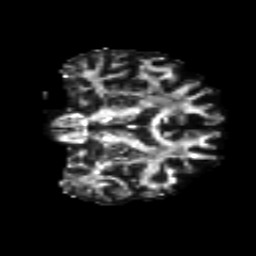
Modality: FA
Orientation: coronal
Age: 64
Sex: female
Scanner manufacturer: siemens
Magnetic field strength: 3 T
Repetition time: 8.6 s
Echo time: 0.095 s